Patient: sex F, age 59
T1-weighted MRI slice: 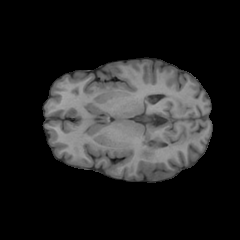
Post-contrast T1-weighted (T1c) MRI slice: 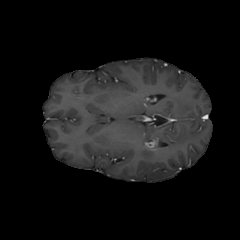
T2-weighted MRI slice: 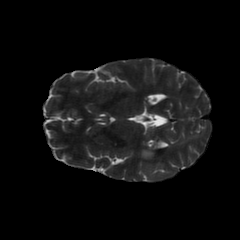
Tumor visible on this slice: yes
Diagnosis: Glioblastoma, IDH-wildtype
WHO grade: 4